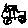
Label: car